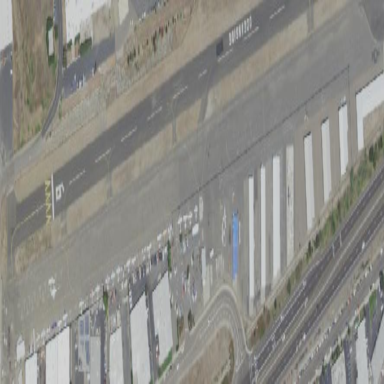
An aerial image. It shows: Apron at the airport.